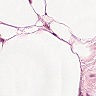
Metastatic tissue present: no